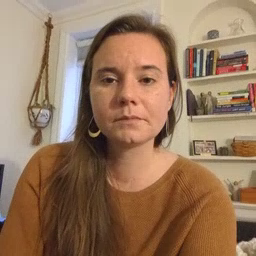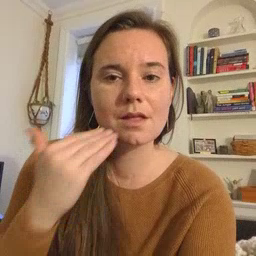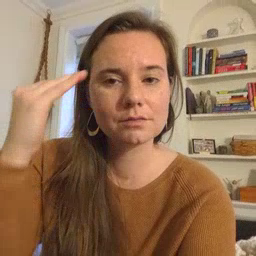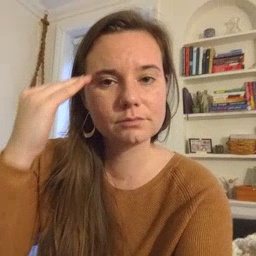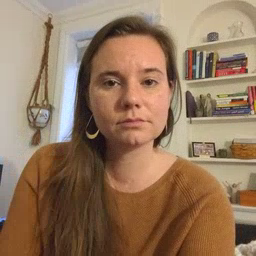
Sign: head